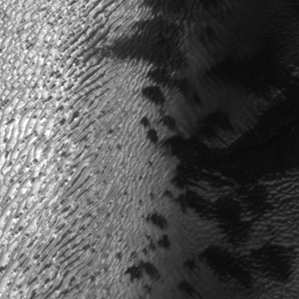
Label: frost